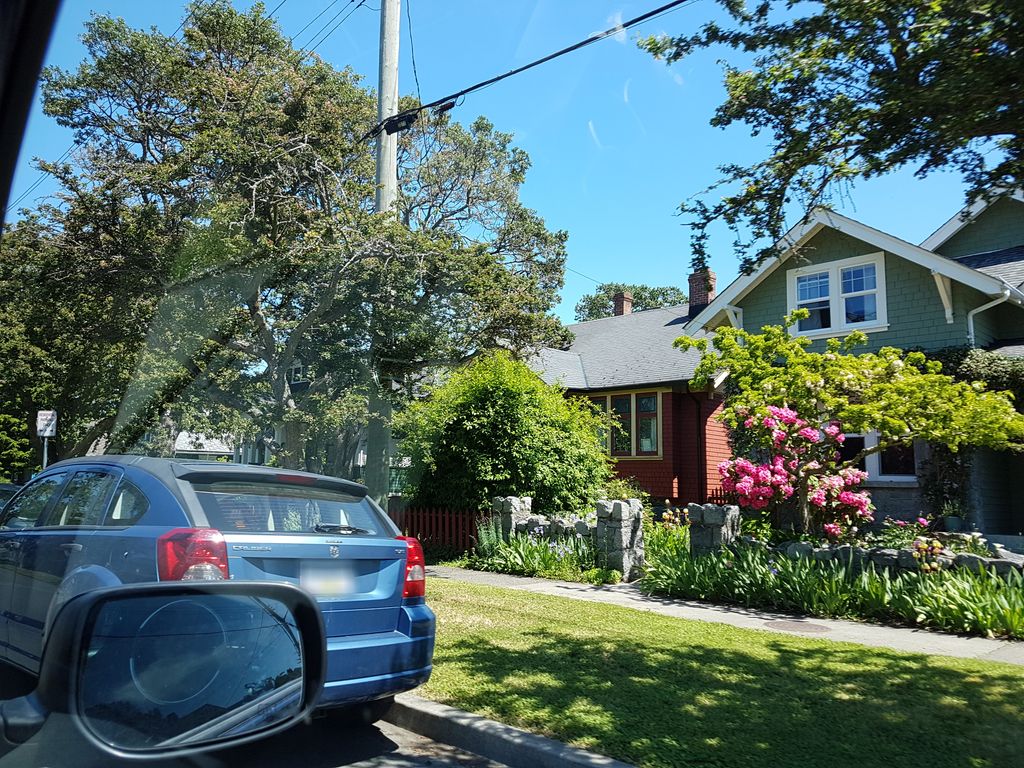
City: victoria